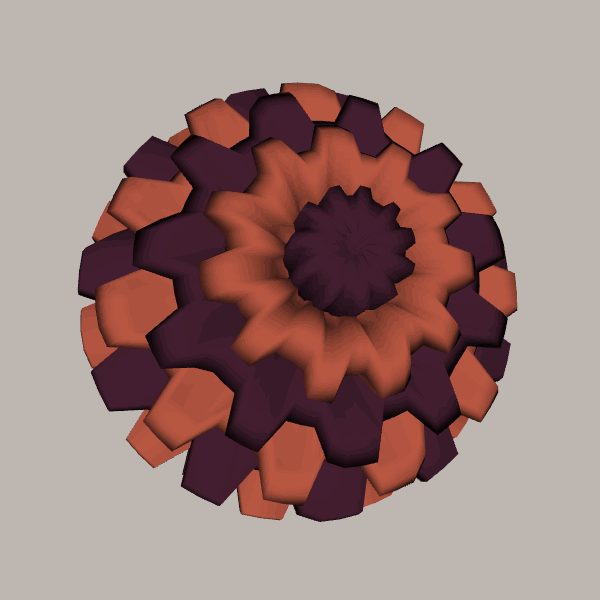
Background: light